Field crop: tomato
Growth stage: 1
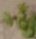
Species: portulaca